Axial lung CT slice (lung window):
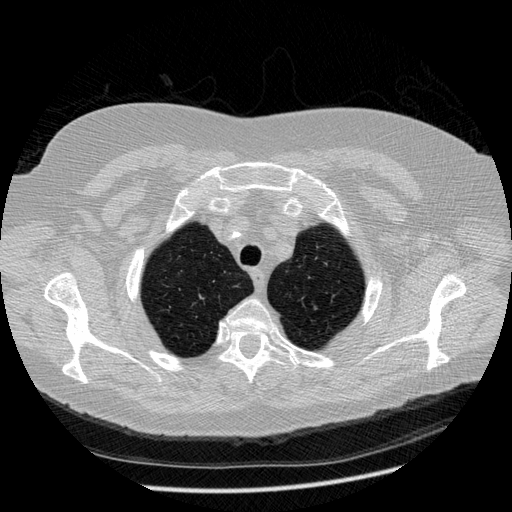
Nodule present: no